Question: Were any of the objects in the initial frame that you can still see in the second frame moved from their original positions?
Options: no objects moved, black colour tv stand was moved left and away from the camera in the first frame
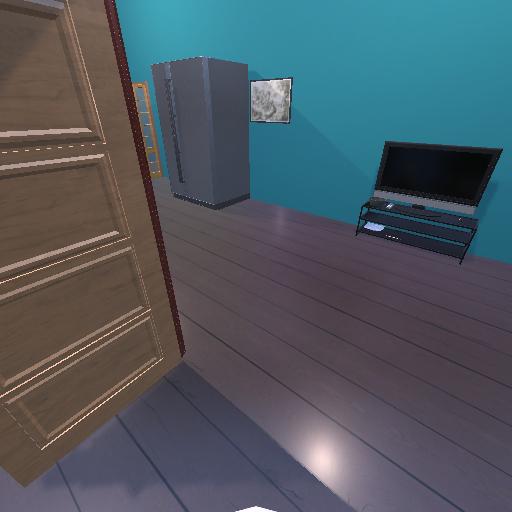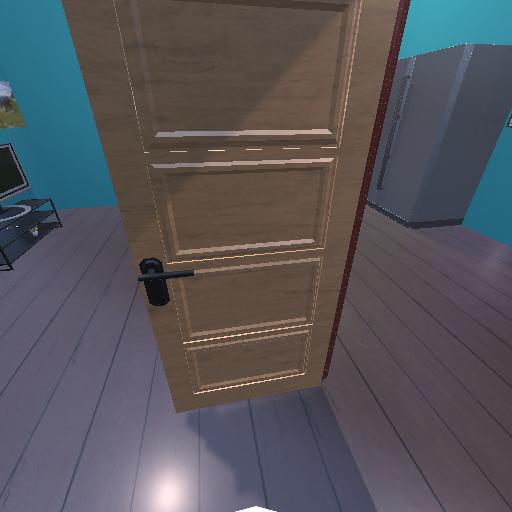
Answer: no objects moved